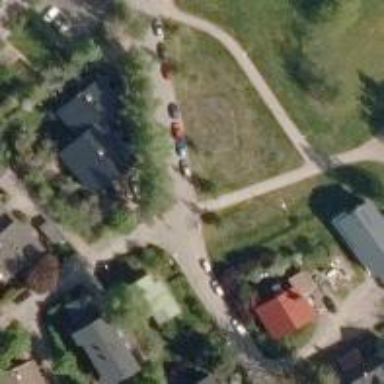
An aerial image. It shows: Unmarked road crossing.